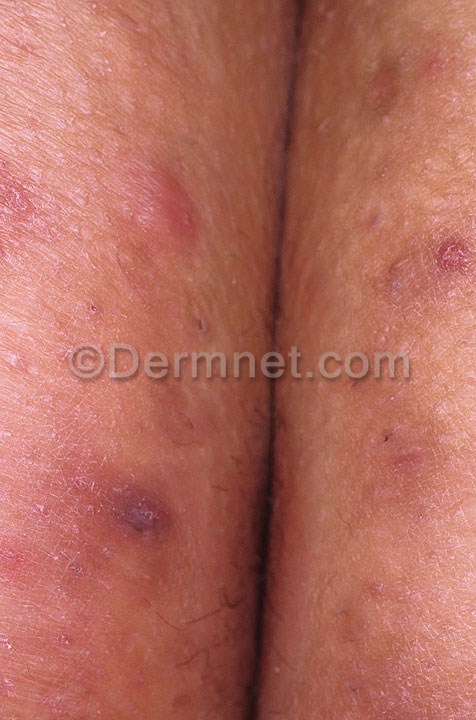
Disease: Acne and Rosacea Photos